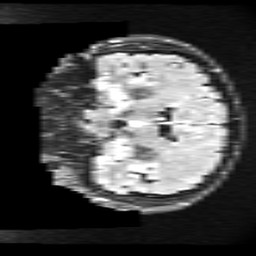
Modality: FLAIR
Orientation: coronal
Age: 32
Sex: male
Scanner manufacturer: ge
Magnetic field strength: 3 T
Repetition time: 11 s
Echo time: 0.1497 s